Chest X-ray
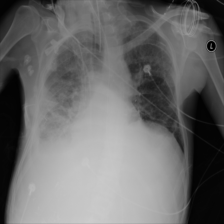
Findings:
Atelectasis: negative
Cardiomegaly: negative
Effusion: positive
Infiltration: negative
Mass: negative
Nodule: negative
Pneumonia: positive
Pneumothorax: negative
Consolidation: negative
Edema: positive
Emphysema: negative
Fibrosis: negative
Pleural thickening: negative
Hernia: negative